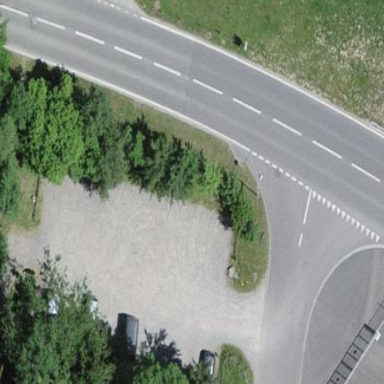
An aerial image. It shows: Parking area with fine gravel surface.